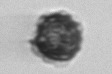
Label: Syracosphaera_pulchra